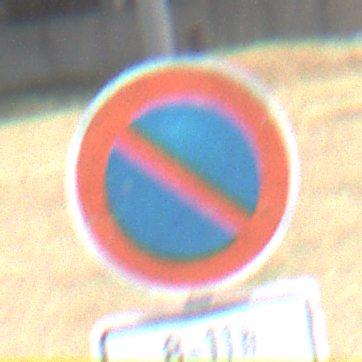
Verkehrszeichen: EingeschraenktesHalteverbot
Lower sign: ZeitangabenOhneBeschraenkungAufWochentage2
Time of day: Midday
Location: Outdoor (Nature)
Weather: Clear
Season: NotSpecified
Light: Natural